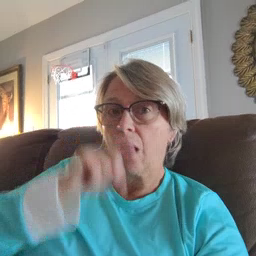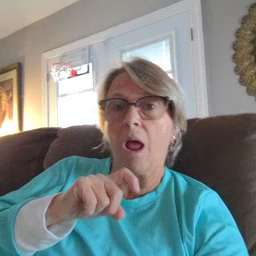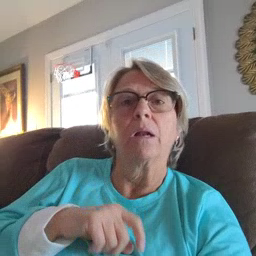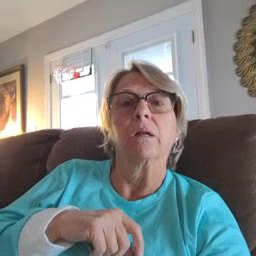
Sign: doll